Field crop: tomato
Growth stage: 1
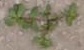
Species: portulaca